Question: I need to do, to make it look like this

And this how it looked now
<URL>
or
<URL>
If i do with One and two or more , the slide container go over the next li. (here the example <URL>
And if i do with One and one in all the information, have to make the gap between ul (here the example <URL>.
How can i make it, like in screenshot ? Thanks
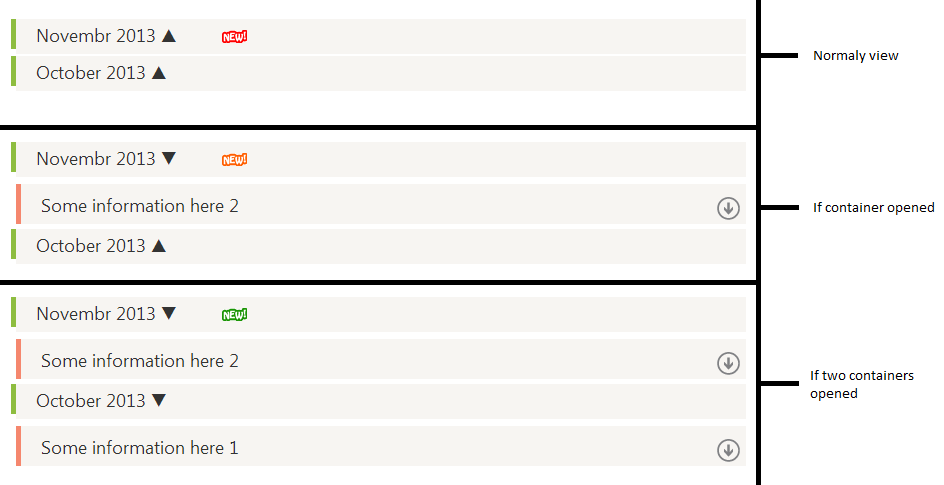
Answer: So... This is my approach, using the template you already built:
I move the class green from li to span
'''
<li>
<span class="OpenClose green">Novembr 2013 <cc>&#x25B2;</cc></span>
<div class="orange">Some information here 2<a title="Download file 11" href="./download.php?file_id=11"></a>
</div>
</li>
'''
I removed the height of li
'''
#download_j li {
width: 300px;
margin: 0 0 7px 0;
}
'''
And i set the margin left of the inside div to 5px
'''
#download_j li div {
display: none;
width: 705px;
height: 30px;
margin: 0 0 7px 5px;
background: #F7F5F2;
font-size: 18px;
color: #333;
padding: 10px 0 0 20px;
text-decoration: none;
position:relative;
}
'''
You can check it out here: <URL>